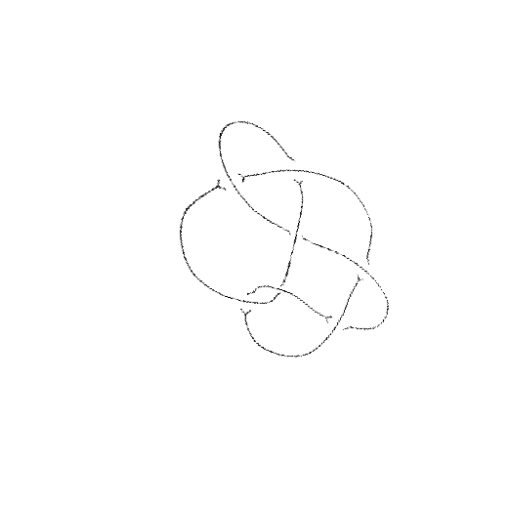
Crossing number: 7